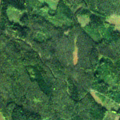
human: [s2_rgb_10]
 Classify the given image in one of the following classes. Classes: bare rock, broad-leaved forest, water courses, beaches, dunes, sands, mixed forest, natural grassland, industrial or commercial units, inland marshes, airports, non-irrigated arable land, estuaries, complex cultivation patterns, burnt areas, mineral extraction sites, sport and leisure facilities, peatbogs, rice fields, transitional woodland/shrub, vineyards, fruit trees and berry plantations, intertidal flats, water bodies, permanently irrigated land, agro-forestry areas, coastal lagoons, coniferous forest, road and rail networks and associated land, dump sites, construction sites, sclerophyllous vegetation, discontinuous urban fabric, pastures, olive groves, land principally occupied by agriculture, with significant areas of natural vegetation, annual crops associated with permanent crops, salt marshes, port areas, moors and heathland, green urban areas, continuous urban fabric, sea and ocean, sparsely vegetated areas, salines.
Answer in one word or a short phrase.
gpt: coniferous forest